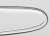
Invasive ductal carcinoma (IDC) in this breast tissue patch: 0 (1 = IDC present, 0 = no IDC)